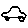
Label: car